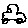
Label: car